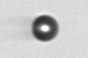
Label: bead